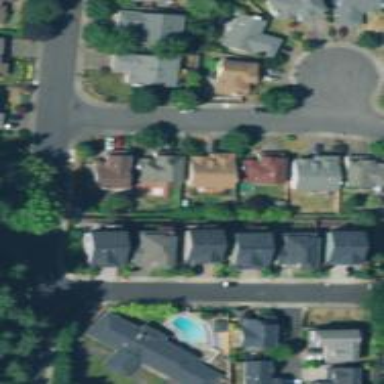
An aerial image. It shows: This residential area consists of single-family homes.